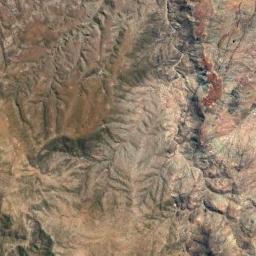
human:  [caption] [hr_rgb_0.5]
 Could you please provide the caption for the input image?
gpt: The folded mountain consists of some ridges and valleys and its rocks are brown and yellow .

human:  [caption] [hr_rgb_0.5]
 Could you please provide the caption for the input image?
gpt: Thirty percent of the area on this mountain is covered by vegetation .

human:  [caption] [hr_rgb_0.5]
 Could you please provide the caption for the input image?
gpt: The mountain is consist of the bare land .

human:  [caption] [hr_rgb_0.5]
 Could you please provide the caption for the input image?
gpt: The mountains are winding and undulating .

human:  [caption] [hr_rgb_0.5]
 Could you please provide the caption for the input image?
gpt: There are some rifts on the brown mountain .